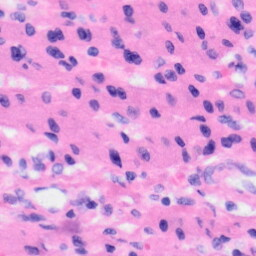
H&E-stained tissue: Liver